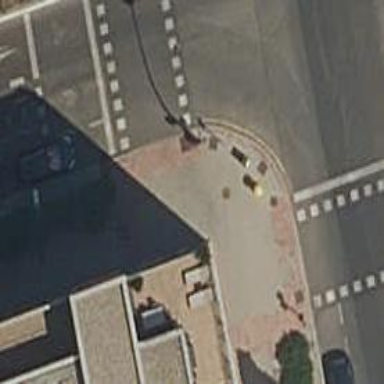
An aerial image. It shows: Post box.